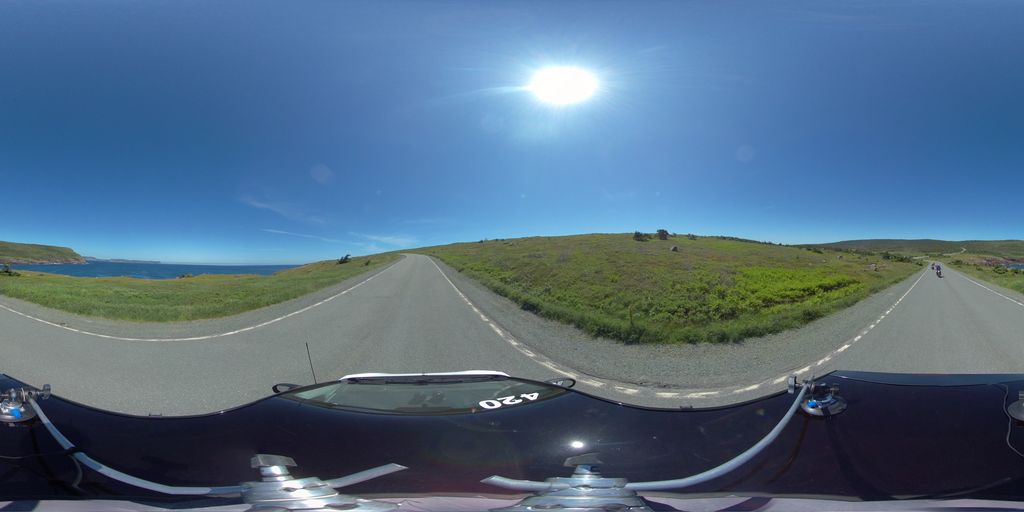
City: st_johns